Question:
I am helping a friend from first year to prepare his exam on Java.
The teacher asked them to create a method that can cast a Musicians to a Poets.
No one knew how to do it. After thinking a good while, I came to the conclusion that it is impossible to do that(), because the fact that Musician and Poet Share an Interface is not enough to cast them to the other.
I think that would be possible only, if they were in the same inheritance chain.
Now I have three questions:
1. Am I right?
2. If I am right, what is what the professor wanted from them to do? I really doubt that he would ask for such a thing.
3. If I am wrong, could you write code that can cast a Musician into a Poet?
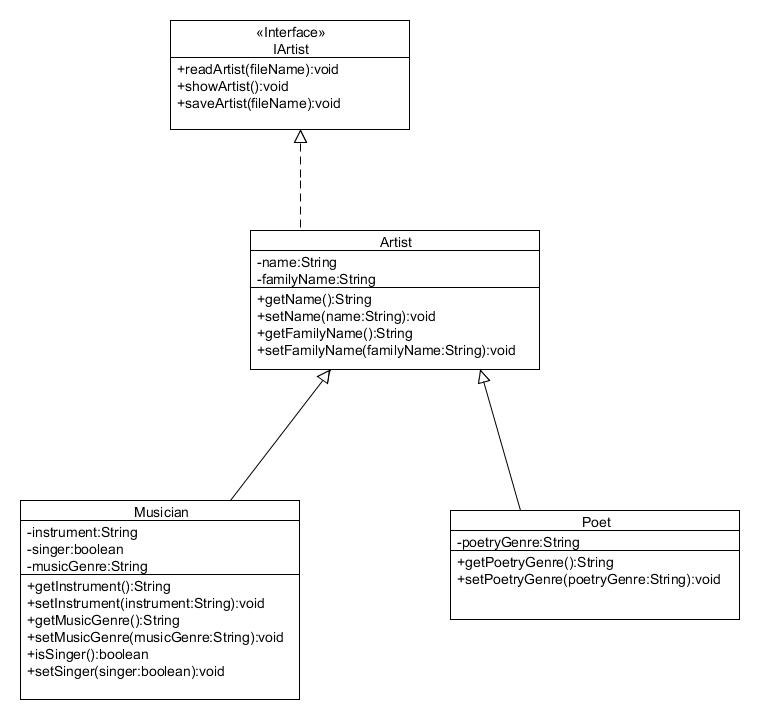
Answer: 1. You are right
2. Trick question?
3. No, at least, not without a ClassCastException.
You could try:
'''
Musician musician = new Musician();
Artist artist = musician;
Poet poet = (Poet)artist;
'''
But of course, that code won't actually work at runtime.